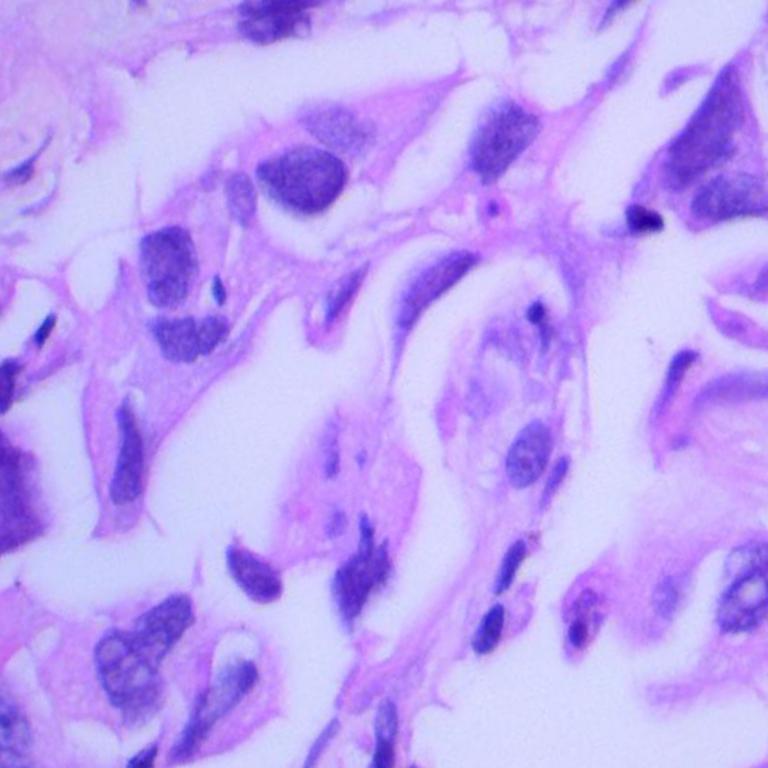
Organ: lung
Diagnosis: adenocarcinomas